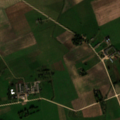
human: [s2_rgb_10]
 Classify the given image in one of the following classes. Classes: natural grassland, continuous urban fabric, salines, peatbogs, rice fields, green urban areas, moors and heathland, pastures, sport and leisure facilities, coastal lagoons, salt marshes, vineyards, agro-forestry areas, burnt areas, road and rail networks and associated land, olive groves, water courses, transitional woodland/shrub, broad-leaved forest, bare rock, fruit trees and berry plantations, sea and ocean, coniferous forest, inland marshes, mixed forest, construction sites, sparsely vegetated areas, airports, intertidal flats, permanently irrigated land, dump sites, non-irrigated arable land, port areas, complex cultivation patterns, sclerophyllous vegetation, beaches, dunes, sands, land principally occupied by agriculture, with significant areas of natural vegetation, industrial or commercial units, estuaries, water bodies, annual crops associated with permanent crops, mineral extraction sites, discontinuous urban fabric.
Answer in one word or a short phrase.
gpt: non-irrigated arable land, pastures, complex cultivation patterns, transitional woodland/shrub